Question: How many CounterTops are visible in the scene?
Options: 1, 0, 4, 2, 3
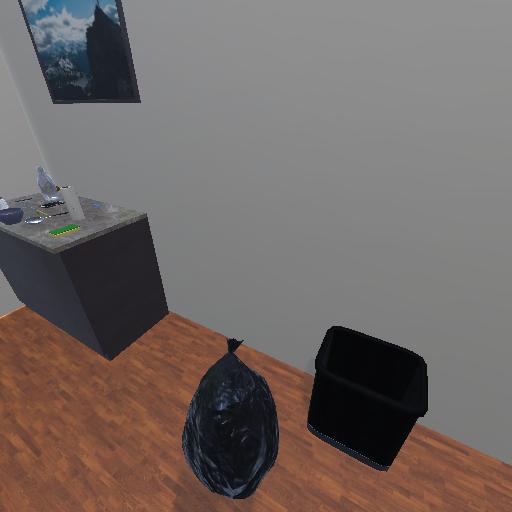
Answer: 1